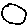
Label: circle